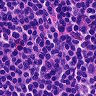
Metastatic tissue present: no